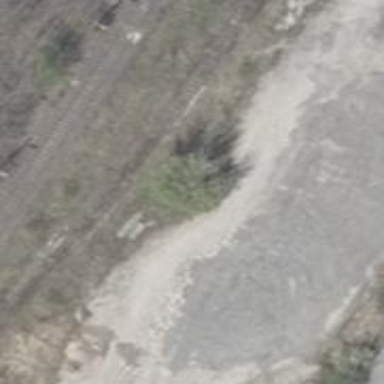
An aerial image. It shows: Abandoned railway yard.